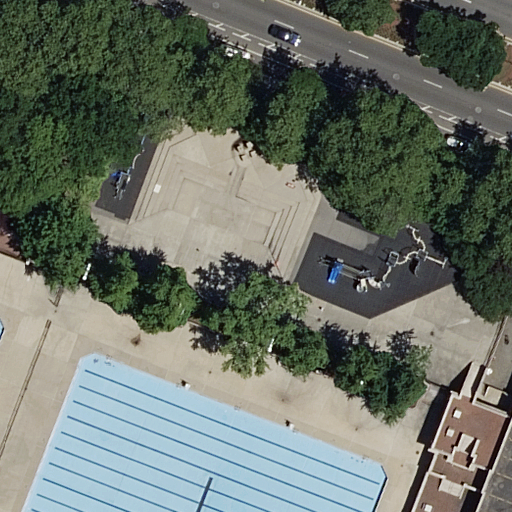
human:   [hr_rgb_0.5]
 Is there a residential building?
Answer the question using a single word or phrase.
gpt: yes

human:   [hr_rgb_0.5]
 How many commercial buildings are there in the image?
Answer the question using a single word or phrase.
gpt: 0

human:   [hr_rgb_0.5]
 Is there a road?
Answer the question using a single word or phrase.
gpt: yes

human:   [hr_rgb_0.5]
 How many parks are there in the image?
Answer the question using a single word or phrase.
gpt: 1

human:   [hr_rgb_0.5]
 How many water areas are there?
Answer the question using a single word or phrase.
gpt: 2

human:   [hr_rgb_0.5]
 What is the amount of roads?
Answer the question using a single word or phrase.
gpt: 3

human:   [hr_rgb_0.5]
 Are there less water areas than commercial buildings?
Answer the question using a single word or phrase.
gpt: no

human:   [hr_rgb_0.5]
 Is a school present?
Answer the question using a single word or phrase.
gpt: yes

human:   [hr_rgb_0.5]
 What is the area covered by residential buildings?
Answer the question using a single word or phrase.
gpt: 286m2

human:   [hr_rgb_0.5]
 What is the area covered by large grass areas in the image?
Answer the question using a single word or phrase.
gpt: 0m2

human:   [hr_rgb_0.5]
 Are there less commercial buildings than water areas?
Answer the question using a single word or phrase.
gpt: yes

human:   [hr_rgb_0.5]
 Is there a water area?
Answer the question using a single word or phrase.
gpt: yes

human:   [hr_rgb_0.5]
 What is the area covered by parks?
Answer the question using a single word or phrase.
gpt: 8994m2

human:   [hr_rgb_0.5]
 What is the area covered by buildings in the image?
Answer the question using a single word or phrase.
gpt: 286m2

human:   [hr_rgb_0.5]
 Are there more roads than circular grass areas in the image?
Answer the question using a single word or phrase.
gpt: yes

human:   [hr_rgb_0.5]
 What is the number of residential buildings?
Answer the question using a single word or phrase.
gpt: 2

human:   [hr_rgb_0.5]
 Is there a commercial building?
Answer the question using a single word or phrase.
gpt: no

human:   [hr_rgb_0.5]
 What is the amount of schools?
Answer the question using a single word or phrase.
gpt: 1

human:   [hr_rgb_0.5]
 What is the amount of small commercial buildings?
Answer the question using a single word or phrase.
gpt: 0

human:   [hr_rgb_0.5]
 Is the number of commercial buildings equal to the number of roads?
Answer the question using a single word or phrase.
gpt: no

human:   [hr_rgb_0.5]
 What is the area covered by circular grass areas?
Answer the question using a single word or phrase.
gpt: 0m2

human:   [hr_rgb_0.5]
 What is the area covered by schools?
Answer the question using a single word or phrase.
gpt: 54m2

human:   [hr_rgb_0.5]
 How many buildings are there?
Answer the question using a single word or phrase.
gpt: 2

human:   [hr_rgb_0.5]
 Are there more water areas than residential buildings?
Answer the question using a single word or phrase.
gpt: no

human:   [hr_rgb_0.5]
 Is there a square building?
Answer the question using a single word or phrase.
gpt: no

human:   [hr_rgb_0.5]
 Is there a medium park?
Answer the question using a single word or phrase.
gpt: no

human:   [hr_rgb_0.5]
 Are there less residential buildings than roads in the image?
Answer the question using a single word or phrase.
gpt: yes

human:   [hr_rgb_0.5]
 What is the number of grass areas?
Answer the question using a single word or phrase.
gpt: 1

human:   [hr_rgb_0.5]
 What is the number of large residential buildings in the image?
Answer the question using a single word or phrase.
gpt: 0

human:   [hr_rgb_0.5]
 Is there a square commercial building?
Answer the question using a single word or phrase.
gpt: no

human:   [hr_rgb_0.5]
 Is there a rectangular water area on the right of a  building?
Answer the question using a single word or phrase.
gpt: no

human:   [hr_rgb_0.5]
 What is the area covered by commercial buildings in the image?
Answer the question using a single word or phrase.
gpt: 0m2

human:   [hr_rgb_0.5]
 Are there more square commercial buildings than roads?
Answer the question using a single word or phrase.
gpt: no

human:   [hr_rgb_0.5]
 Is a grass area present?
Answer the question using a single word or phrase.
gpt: yes

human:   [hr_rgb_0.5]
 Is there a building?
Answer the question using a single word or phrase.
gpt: yes

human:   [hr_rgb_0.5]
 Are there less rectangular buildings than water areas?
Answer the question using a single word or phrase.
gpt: yes

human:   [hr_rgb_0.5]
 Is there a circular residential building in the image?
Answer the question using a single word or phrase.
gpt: no

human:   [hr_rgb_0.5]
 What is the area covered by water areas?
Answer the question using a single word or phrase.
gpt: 1557m2

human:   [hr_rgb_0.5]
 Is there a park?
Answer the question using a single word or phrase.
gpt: yes

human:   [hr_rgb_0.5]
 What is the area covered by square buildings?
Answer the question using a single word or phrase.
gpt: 0m2

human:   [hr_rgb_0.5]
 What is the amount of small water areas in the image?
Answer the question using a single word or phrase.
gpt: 1

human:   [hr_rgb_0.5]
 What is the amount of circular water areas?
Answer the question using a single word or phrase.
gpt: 0

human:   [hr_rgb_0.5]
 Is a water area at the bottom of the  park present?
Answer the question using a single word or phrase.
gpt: yes

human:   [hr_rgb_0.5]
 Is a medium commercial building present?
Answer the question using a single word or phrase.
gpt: no

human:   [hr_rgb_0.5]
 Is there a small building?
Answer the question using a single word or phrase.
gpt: yes

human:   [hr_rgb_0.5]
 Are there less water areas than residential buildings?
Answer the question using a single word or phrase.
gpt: no

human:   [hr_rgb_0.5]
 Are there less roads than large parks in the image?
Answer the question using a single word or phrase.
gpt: no

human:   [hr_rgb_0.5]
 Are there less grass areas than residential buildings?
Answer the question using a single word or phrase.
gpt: yes

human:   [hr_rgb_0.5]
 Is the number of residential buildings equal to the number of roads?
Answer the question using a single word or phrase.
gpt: no

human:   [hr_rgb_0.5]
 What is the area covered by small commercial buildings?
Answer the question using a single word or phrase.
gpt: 0m2

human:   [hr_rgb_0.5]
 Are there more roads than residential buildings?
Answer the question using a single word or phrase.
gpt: yes

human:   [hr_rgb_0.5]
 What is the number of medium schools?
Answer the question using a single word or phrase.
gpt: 0

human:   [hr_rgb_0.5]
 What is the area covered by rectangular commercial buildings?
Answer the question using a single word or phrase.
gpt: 0m2

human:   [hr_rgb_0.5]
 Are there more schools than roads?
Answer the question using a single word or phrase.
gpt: no

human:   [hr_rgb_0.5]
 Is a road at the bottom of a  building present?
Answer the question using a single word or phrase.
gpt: no

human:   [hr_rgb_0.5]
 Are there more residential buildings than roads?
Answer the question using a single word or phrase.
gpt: no

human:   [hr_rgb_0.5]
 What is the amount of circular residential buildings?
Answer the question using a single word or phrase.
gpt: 0

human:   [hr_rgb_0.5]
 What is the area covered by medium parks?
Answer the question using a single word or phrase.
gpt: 0m2

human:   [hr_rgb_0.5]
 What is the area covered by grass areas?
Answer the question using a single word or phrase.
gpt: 322m2

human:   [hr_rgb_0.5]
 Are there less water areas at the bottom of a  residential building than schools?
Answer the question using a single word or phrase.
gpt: yes

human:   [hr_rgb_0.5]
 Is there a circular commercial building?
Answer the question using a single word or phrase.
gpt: no

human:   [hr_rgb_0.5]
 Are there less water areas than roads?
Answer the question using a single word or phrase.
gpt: yes

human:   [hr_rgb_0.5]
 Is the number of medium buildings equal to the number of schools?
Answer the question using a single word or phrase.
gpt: yes

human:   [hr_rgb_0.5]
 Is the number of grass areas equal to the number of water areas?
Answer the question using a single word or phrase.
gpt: no